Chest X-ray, PA view. Patient: 29 years old, sex F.
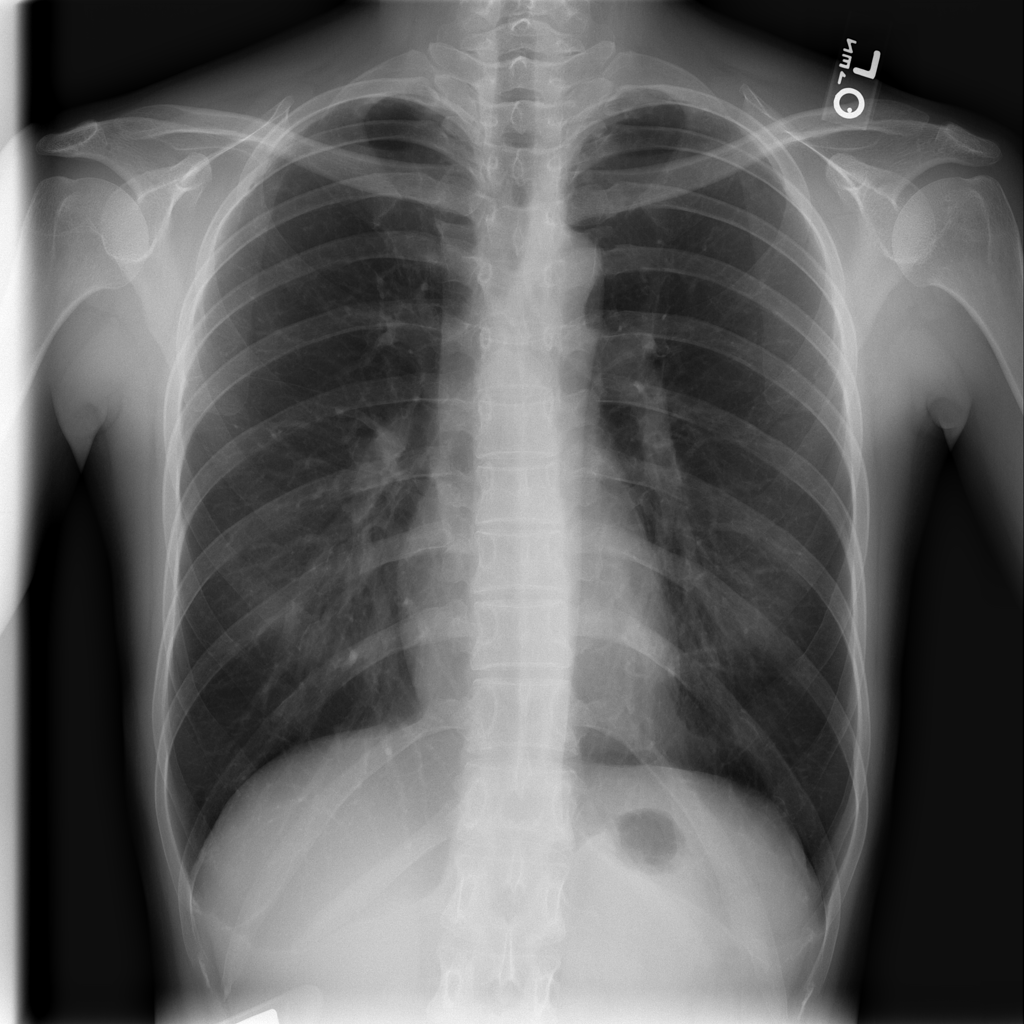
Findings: No Finding